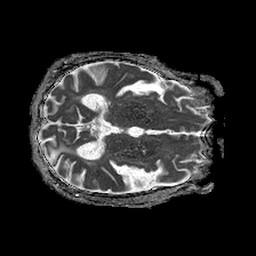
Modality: ADC
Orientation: axial
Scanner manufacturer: philips
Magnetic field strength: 1.5 T
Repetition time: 4.6 s
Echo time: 0.08631 s